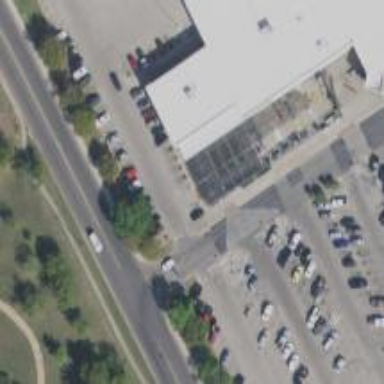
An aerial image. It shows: Parking space is available.